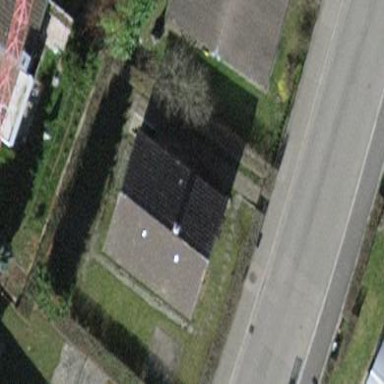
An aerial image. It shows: Detached building.